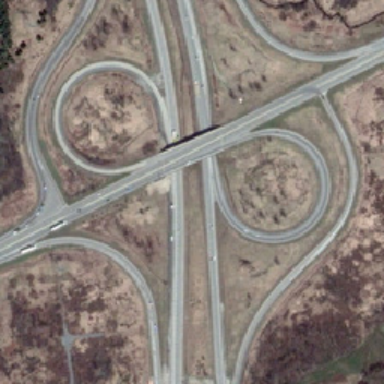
Barron is located near the viaduct where cars are driven .